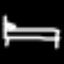
Label: bed